Question: In my webpage I have have a block with an background and below I have a button that should continue the background.
Here is an example. The left image is what my webpage is now, and the right image is what the webpage should be. You can see that the background continues on the button.

My code structure is something like:
'''
<div id="section-1">
<div class="shown-content">
<div class="background"></div>
<div class="content">
... here are shown contents ...
</div>
</div>
<div class="hidden-content">
... here are hidden contents ...
</div>
<div class="button-content">
<span class="button">FOLD OUT</span>
</div>
</div>
'''
The functionality is that when you click on the button, it triggers the JQuery <URL> and it shows/hides the 'hidden-content' div.
My idea is to set the button background the same width and height than the content background and then position it where appropriate. But I'm a bit lost because I don't find any way of doing this, and maybe you know a better way.
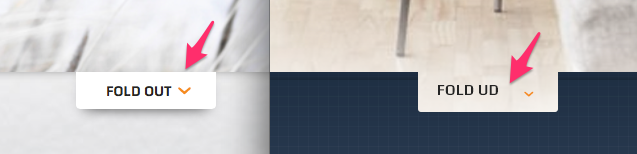
Answer: Let's say your placeholder for the image is 100px in height and the button is 30px.
Let's say your button always are in the center of the main image div.
Then you need an image that is 130px high, where the background position is set to center top and the buttons background position is set to center bottom.
Sample
'''
.imgdiv {
background-position: center top
}
.buttdiv {
background-position: center bottom
}
'''
If your button isn't in the center you need to adjust the "center" part of background position to make it match the main image